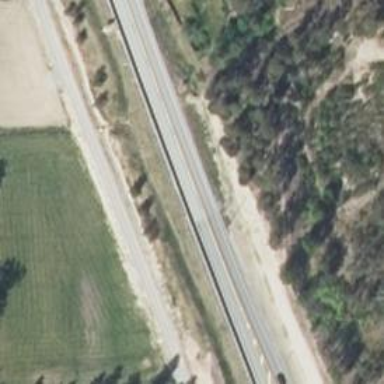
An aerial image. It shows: Asphalt road classified as trunk highway.